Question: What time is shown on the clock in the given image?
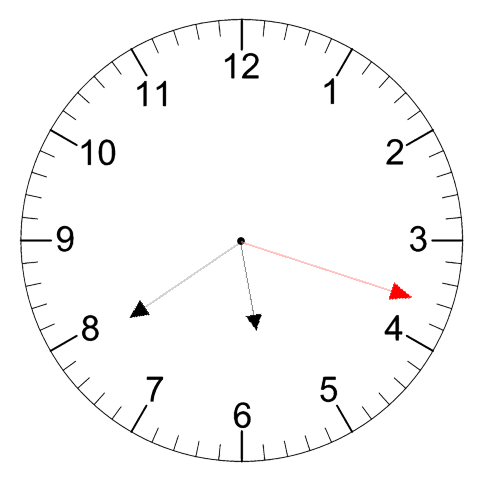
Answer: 05:39:18